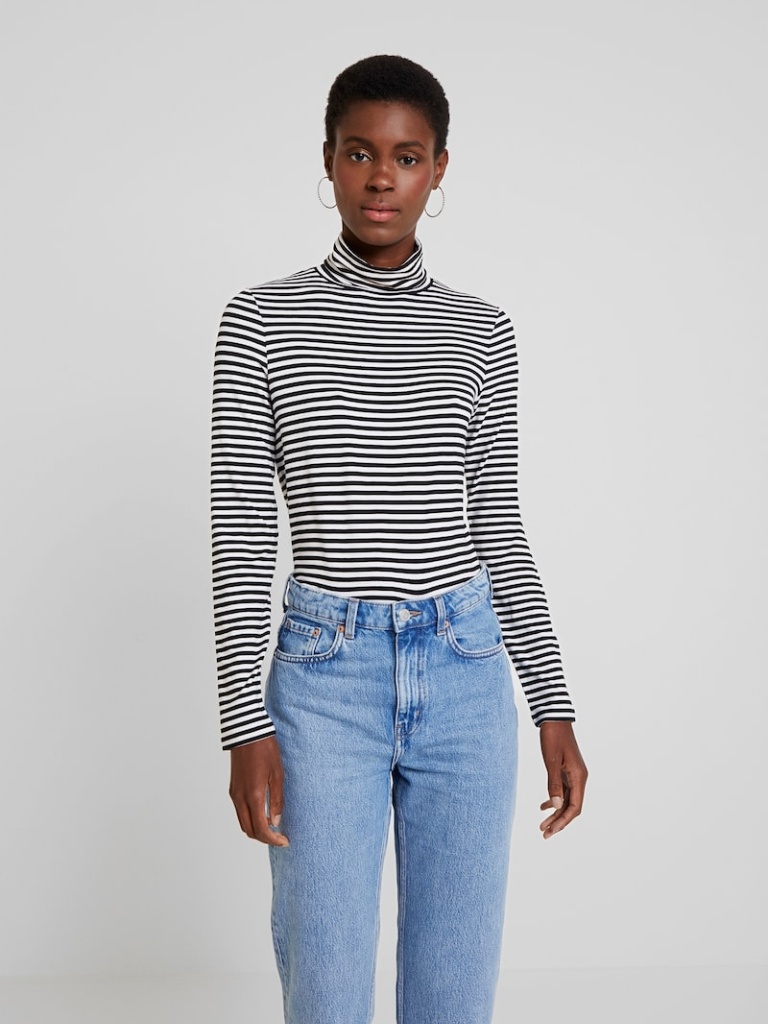
knit tight a long-sleeved with the sleeves down hip length Fully Tucked in turtleneck turtleneck